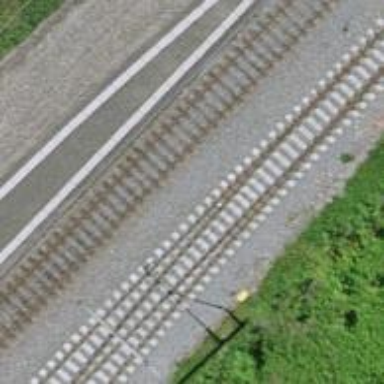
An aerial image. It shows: Railway switch.